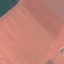
Label: AnnualCrop